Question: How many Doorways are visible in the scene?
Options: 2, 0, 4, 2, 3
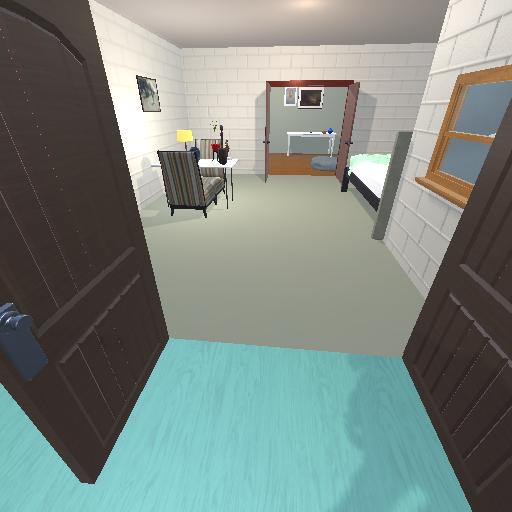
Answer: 2